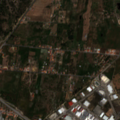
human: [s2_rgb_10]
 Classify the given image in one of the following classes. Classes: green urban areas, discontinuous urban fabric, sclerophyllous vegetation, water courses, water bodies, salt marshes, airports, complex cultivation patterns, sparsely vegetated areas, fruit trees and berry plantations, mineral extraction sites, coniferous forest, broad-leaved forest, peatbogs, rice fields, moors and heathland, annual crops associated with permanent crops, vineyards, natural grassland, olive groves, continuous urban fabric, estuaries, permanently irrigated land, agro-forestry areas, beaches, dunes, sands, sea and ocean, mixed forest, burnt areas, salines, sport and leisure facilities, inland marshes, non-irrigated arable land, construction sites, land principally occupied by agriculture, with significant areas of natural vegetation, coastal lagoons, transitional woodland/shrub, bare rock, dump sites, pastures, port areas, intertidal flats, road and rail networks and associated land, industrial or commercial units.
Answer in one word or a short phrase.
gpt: continuous urban fabric